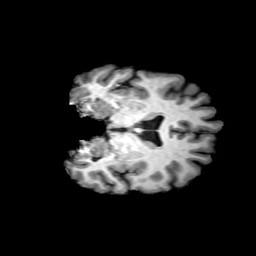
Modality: T1w
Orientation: coronal
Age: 29
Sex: female
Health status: ill